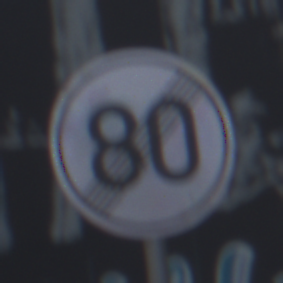
Verkehrszeichen: EndeGeschwindigkeit80
Umgebung: Outdoor, Urban
Tageszeit: MorningAfternoon
Wetter: PartlyCloudy
Licht: Natural
Jahreszeit: NotSpecified
Kontrast: LowContrast